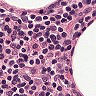
Metastatic tissue present: no